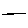
Label: line